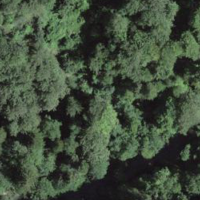
EUNIS habitat code: 44
Species observed at this site:
Lathyrus vernus
Hippocrepis emerus
Saponaria ocymoides